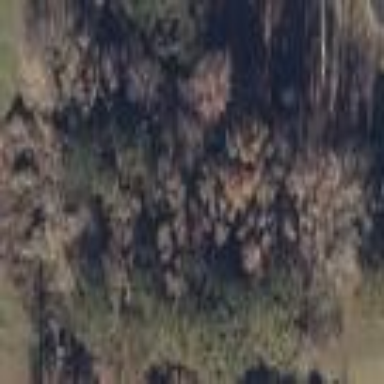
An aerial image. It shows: Beautiful woodland area.